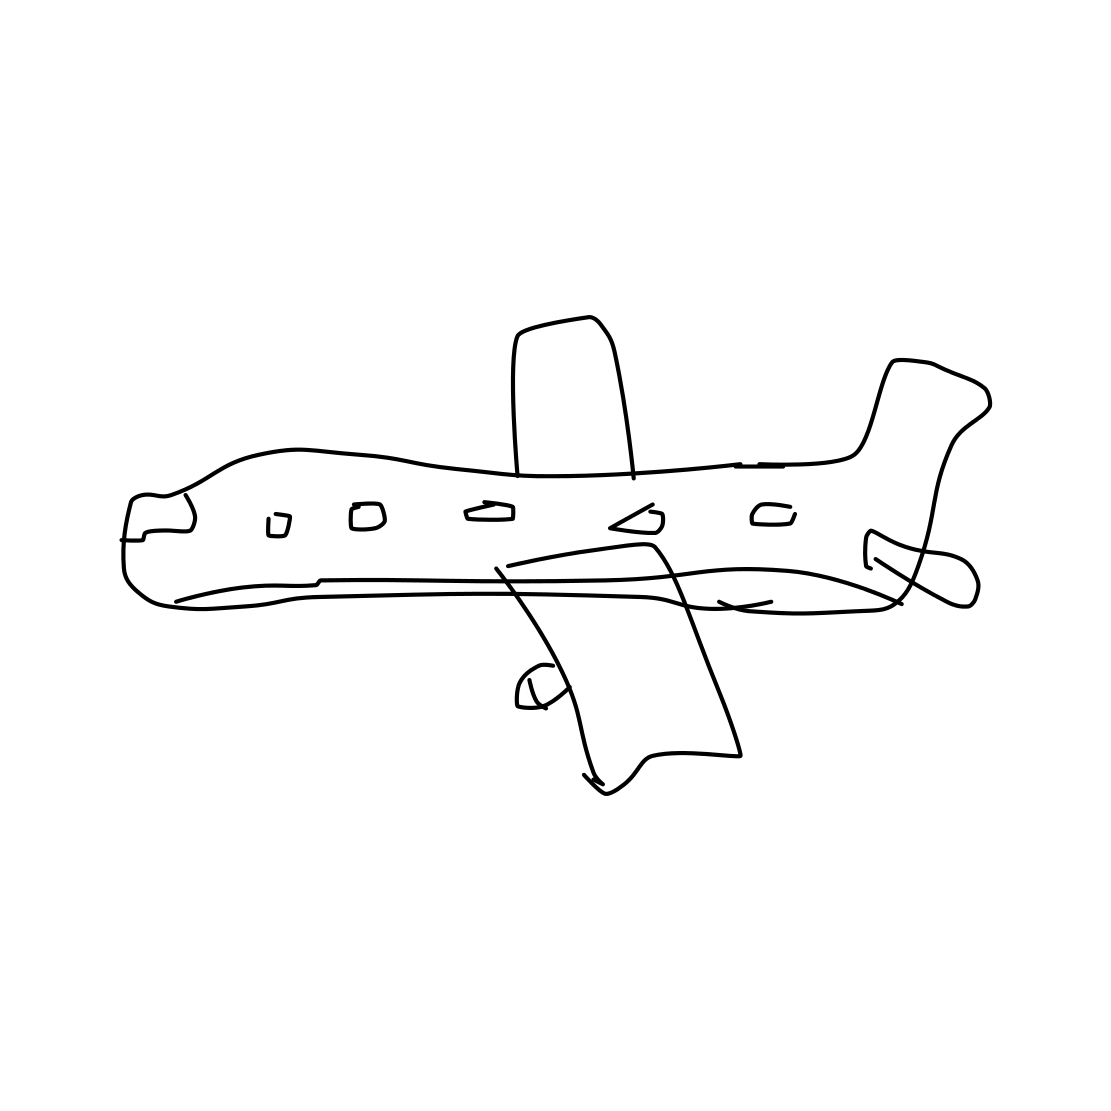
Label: airplane